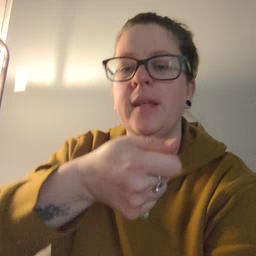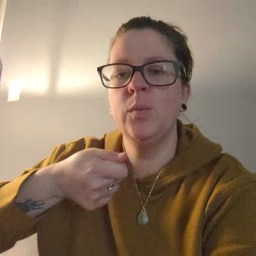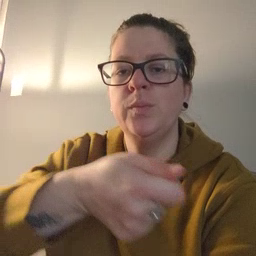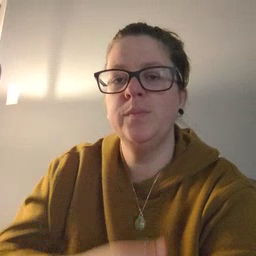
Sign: vacuum